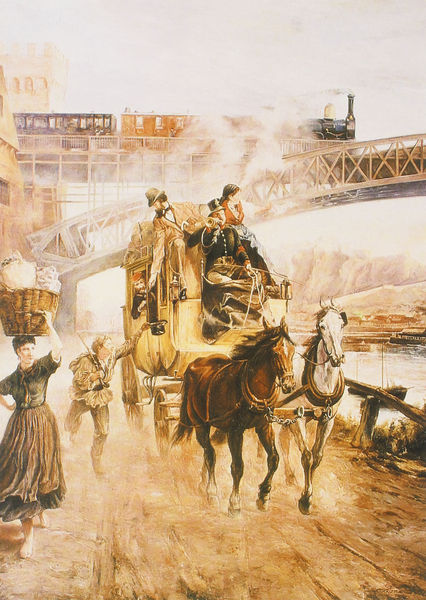
Titel: Post und Eisenbahn bei Koblenz
Künstler: K. Knüttel
Institution: Frankfurt, Bundespostmuseum
Schlagwörter: himmel, mann, wasser, fluss, wäsche, frau, kleid, straße, horn, brücke, rauch, personen, pferd, pferde, schiff, zug, kutsche, dampf, korb, überfall, eisenbahn, lok, dampflokomotive, postkutsche, post, pferdekutsche, eisenbrücke, dampflock, dampfeisenbahn, postilion